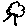
Label: tree